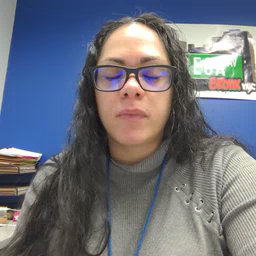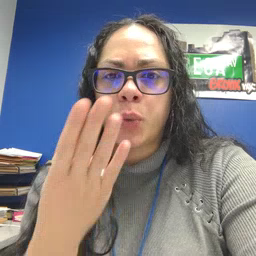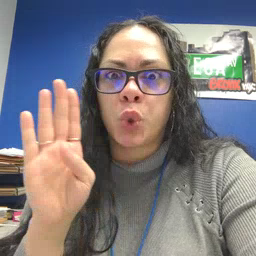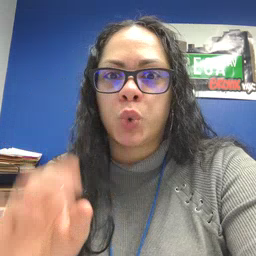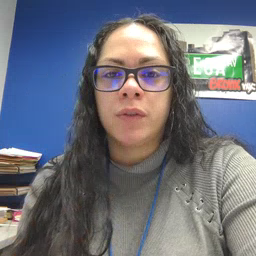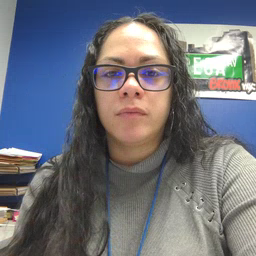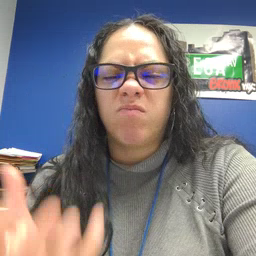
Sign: blue